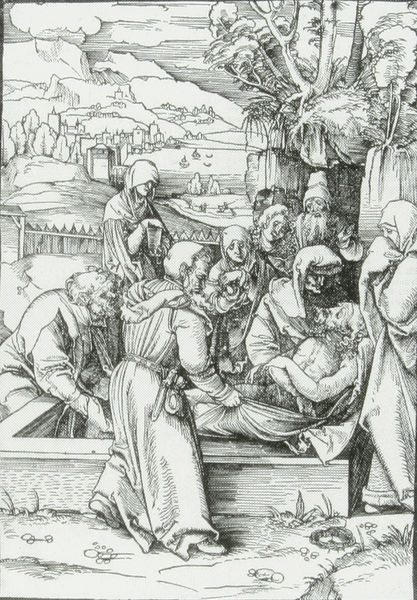
Titel: Grablegung Christi
Künstler: Hans Schäufelein
Standort: Nürnberg.
Institution: Germanisches Nationalmuseum
Schlagwörter: baum, blätter, dunkel, himmel, laub, mann, schatten, wasser, weiß, bäume, frauen, landschaft, menschen, sand, see, stadt, äste, frau, hell, hintergrund, holz, licht, männer, schwarz, zeichnung, gras, gürtel, haus, tuch, zaun, bart, mütze, johannes, leiche, messer, stein, steine, tod, toter, trauer, ast, erde, gräser, halme, horizont, häuser, weite, zweige, boden, gewand, kutte, mantel, gewänder, personen, blatt, höhle, renaissance, schulter, brunnen, holzschnitt, berge, gebirge, dorf, mauer, grafik, graphik, holzzaun, sigantur, rand, figuren, gefaltet, kopftuch, faltenwurf, offen, türme, druck, schnitt, schwarz weiss, druckgrafik, hochdruck, monogramm, schraffur, radierung, stich, illustration, holzdruck, friedhof, salbung, kasten, karfreitag, gruft, sarg, wurzeln, christus, grab, jesus, kreuzabnahme, kreuzigung, leichentuch, leichnam, ostern, sterben, kranker, leiden, geäst, stadtmauer, legen, mönche, dürer, jünger, maria, kupferstich, verhüllt, magdalena, beweinung, jerusalem, maria magdalena, veronika, petrus, dornenkrone, grablegung, am grabe, auferstehung, acht, marien, christi, josef, joseph, salben, wall, sarkophag, grablege, nikodemus, albrecht, albrecht dürer, apostel, passion, durer, schweisstuch, ölberg, paulus, schongauer, cranach, martin schongauer, grabstelle, deposition, marien am grabe, mise au tombeau, illustraation, auferstehehung, grap, gfigur